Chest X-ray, PA view. Patient: 70 years old, sex F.
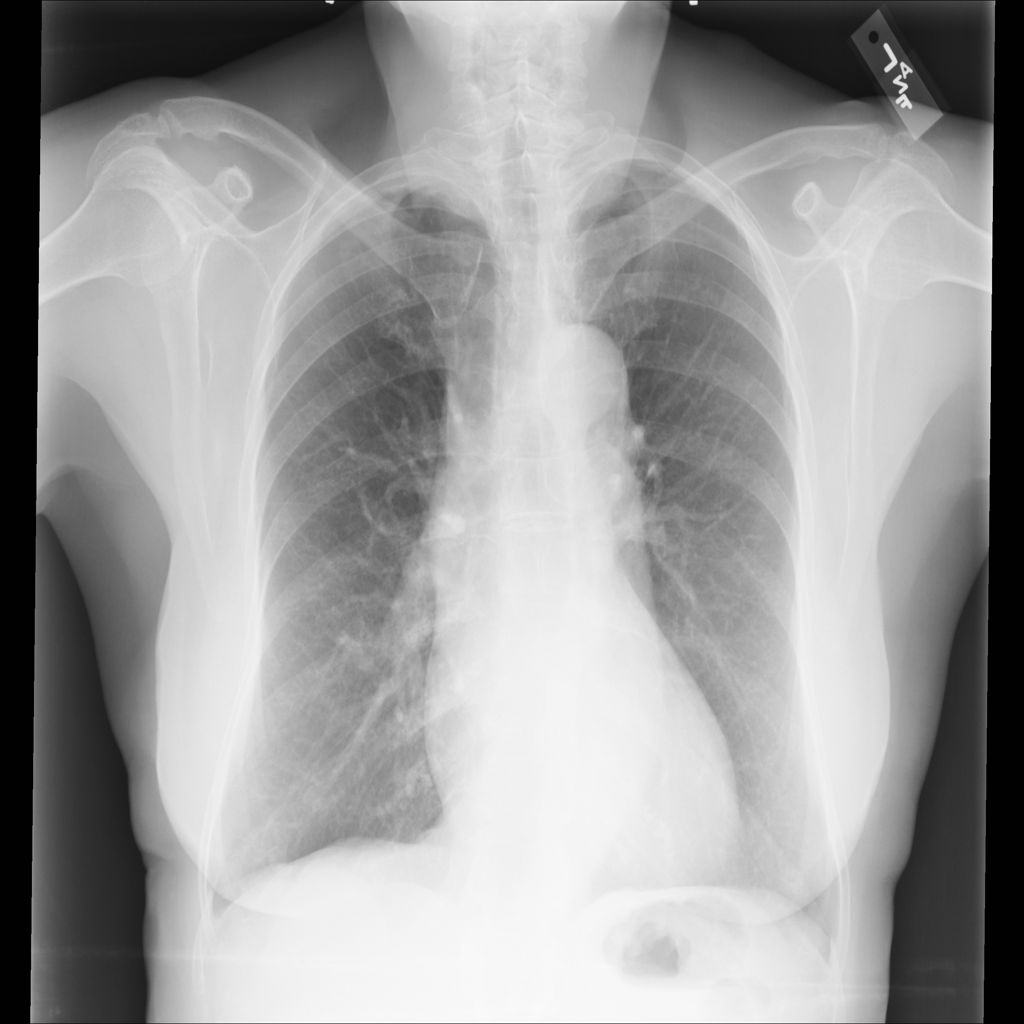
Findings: No Finding